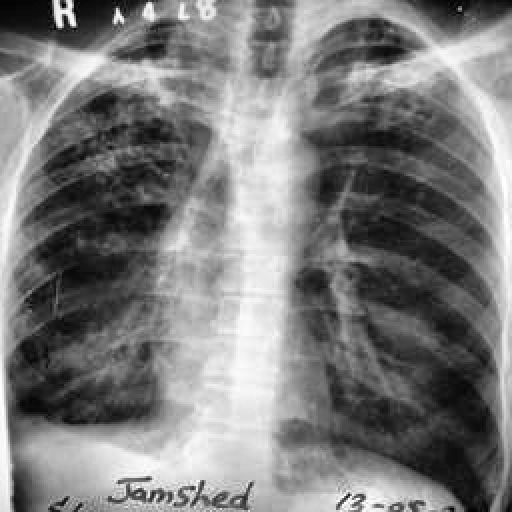
Finding: TUBERCULOSIS